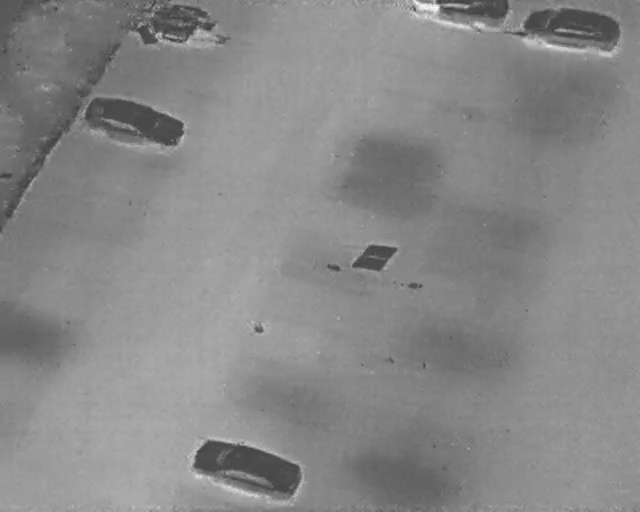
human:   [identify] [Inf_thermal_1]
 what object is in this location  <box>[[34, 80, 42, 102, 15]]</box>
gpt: <ref>1 large car at the bottom</ref>